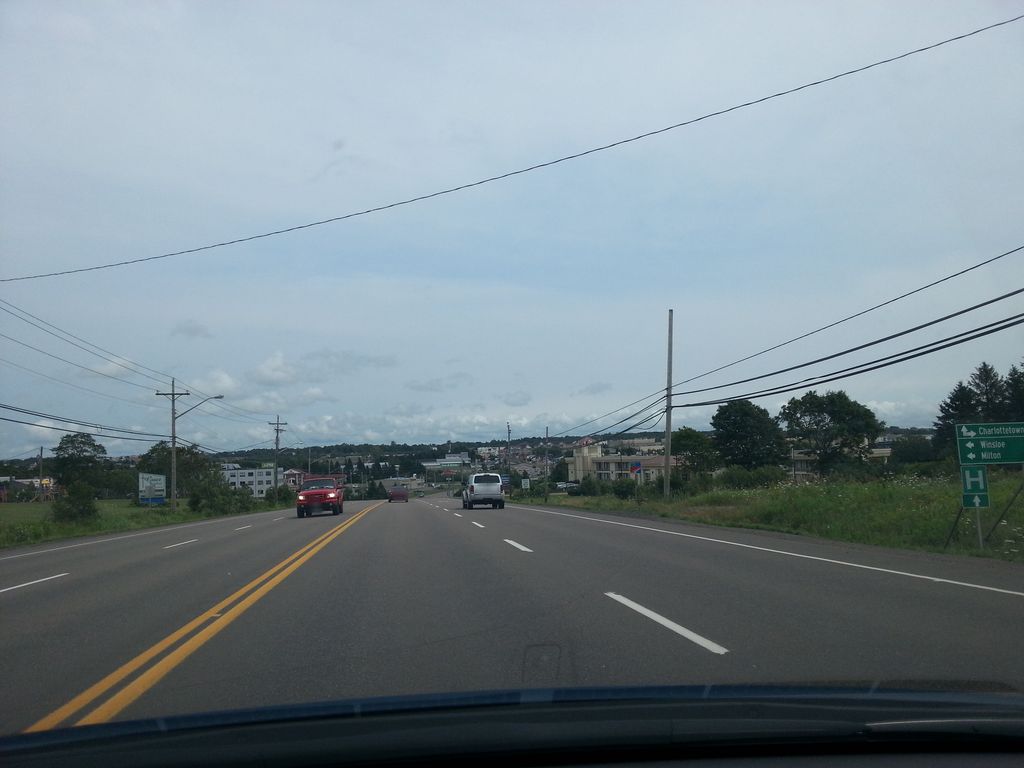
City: charlottetown